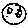
Label: smiley face